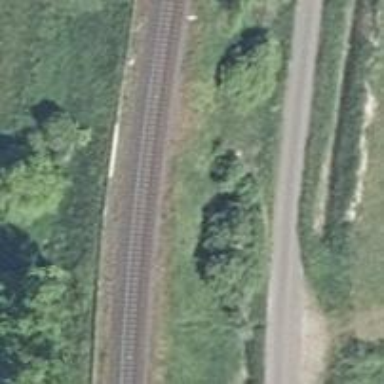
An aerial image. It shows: Solitary milestone along the railway.